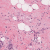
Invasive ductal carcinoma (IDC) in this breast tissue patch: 1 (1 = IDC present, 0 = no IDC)